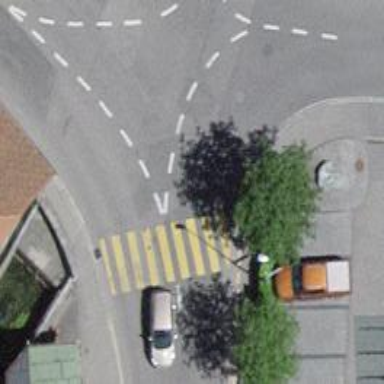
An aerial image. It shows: Marked crossing on the road.